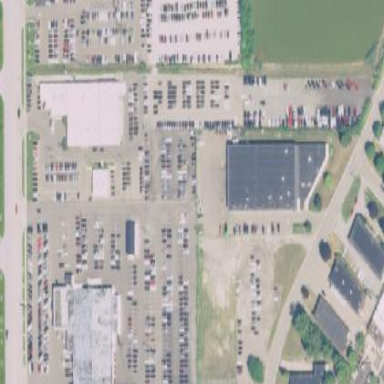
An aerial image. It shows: Parking area.